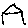
Label: house